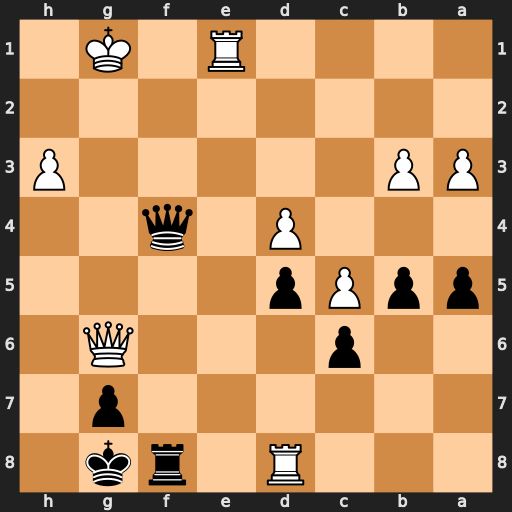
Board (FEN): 3R1rk1/6p1/2p3Q1/ppPp4/3P1q2/PP5P/8/4R1K1
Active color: b
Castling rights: -
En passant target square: -
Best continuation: Qf2+ Kh1 Qxe1+